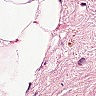
Metastatic tissue present: no